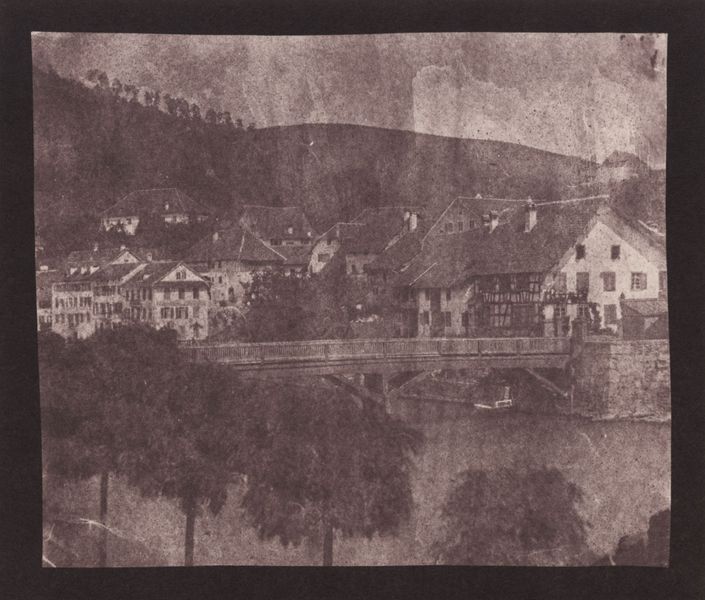
Titel: Schweiz oder Süddeutschland
Künstler: William Henry Fox Talbot
Standort: London
Institution: Science Museum
Schlagwörter: baum, berg, blätter, gruppe, himmel, meer, schatten, wasser, weiß, wolken, bäume, fluss, landschaft, see, stadt, ufer, braun, fenster, grau, holz, pfeiler, schwarz, straße, dach, gebäude, haus, weg, rahmen, stein, häuser, hügel, spiegelung, stamm, brücke, brüstung, anhöhe, boot, schornstein, schiff, ansicht, fassade, ort, berge, dorf, dächer, giebel, mauer, allee, vergilbt, bauernhof, steg, geländer, stufen, foto, fotografie, photographie, schmutz, bruan, druck, schwarzweiss, photo, höhenzug, fachwerk, fachwerkhaus, siedlung, bergrücken, hänge, fotographie, streben, aufnahme, bauten, fesnter, brückenpfeiler, satteldach, holzbrücke, widerlager, uferstraße, brückengeländer, bege, pionier, schwarz7weiss, chornsteine, bruchsteinmauer, alte häuser, 19. jahrhundert